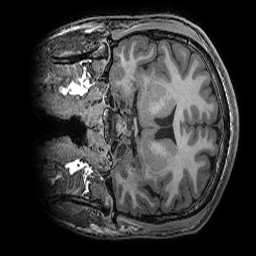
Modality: T1w
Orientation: coronal
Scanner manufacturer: ge
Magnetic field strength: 3 T
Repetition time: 0.008156 s
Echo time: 0.00318 s